Interaction volume radius: 10 \u00c5
Interaction volume height: 20 \u00c5
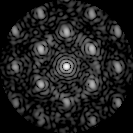
Disorder parameter: 0.4219